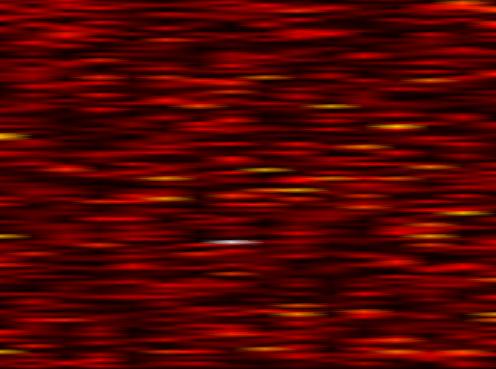
Label: OFDM